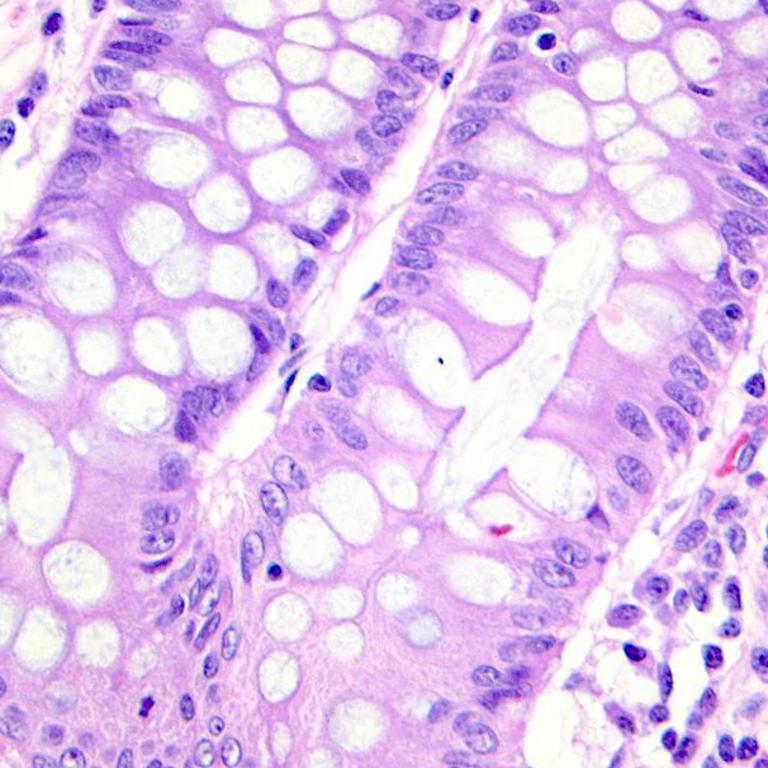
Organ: colon
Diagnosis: benign